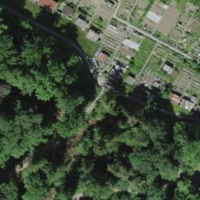
EUNIS habitat code: 41
Species observed at this site:
Deilephila elpenor
Anguis fragilis